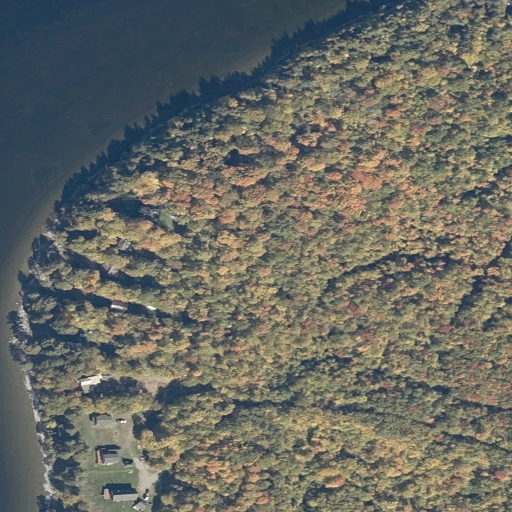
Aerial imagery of cape in Maine named Norcross Point containing deciduous forest, open water, mixed forest, evergreen forest, open development, grassland, low intensity development, and medium intensity development